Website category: university
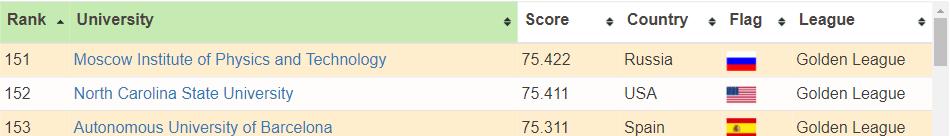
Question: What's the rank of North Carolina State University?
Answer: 152

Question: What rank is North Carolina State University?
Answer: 152

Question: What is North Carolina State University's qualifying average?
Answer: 152

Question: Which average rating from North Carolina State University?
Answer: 152

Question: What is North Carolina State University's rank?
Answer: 152

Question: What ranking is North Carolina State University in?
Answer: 152

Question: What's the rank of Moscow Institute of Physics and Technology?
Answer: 151

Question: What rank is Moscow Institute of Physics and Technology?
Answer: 151

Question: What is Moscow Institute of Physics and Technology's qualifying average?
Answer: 151

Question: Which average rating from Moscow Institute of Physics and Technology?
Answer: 151

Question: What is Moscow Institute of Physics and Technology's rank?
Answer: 151

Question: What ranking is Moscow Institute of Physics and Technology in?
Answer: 151

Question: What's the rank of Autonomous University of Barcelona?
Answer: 153

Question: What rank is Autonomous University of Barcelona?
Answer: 153

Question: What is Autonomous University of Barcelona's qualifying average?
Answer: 153

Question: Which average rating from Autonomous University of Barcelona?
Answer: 153

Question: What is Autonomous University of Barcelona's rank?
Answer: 153

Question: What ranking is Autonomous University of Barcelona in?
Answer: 153

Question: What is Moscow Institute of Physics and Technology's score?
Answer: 75.422

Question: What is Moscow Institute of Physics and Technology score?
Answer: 75.422

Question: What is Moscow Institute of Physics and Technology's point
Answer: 75.422

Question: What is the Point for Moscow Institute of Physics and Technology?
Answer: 75.422

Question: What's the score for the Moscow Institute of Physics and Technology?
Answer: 75.422

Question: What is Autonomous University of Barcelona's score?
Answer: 75.311

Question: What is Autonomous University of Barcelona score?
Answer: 75.311

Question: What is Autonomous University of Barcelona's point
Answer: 75.311

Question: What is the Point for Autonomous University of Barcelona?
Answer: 75.311

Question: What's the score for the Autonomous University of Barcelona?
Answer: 75.311

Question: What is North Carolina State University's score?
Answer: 75.411

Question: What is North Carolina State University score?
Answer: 75.411

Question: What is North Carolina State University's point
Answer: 75.411

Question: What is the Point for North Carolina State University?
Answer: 75.411

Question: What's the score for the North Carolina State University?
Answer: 75.411

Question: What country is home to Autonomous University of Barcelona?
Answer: Spain

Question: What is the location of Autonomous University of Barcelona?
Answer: Spain

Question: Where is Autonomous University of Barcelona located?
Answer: Spain

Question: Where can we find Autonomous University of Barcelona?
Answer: Spain

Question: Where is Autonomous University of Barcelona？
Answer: Spain

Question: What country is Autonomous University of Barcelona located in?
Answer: Spain

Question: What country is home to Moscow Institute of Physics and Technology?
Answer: Russia

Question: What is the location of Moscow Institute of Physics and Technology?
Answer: Russia

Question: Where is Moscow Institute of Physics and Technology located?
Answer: Russia

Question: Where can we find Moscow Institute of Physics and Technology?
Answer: Russia

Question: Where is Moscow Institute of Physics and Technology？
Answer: Russia

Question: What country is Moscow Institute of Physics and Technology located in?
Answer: Russia

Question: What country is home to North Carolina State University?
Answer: USA

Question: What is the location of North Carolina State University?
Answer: USA

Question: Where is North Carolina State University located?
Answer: USA

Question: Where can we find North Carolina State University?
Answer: USA

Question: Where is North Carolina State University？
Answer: USA

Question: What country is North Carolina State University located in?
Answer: USA

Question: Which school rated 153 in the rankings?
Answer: Autonomous University of Barcelona

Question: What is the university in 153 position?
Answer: Autonomous University of Barcelona

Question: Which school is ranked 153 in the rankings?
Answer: Autonomous University of Barcelona

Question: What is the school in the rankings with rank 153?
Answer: Autonomous University of Barcelona

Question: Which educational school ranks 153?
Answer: Autonomous University of Barcelona

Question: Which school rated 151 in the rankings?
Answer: Moscow Institute of Physics and Technology

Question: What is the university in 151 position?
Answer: Moscow Institute of Physics and Technology

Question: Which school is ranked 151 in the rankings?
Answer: Moscow Institute of Physics and Technology

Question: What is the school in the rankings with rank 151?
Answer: Moscow Institute of Physics and Technology

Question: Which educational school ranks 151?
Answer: Moscow Institute of Physics and Technology

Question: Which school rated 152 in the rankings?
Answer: North Carolina State University

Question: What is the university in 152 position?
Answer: North Carolina State University

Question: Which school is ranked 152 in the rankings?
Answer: North Carolina State University